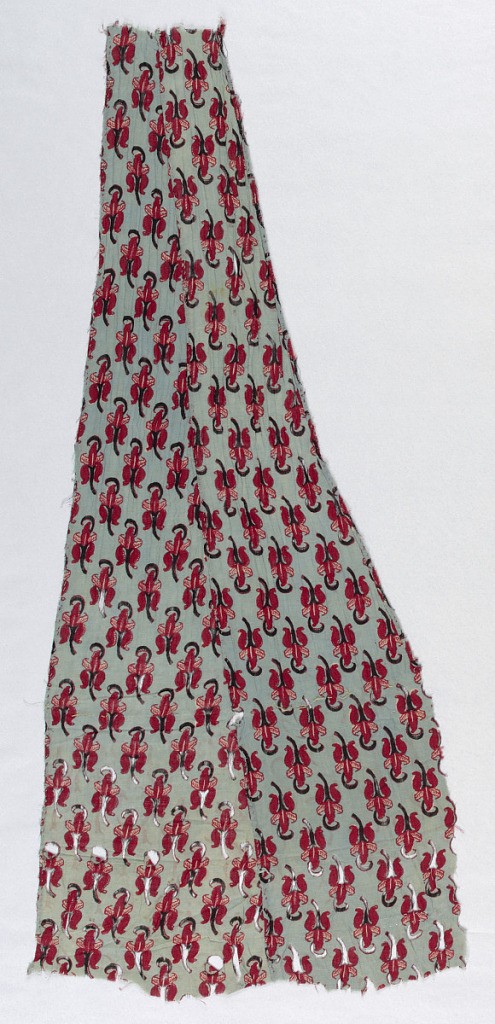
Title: Skirt fragment
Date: late 18th–early 19th century
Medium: cotton Technique: block-printed on plain weave
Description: Fragment of skirt in cotton, block-printed in red and black on light blue background. Stylized all-over floral shape in form of an orchid.